Field crop: maize
Growth stage: 2
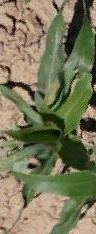
Species: maize